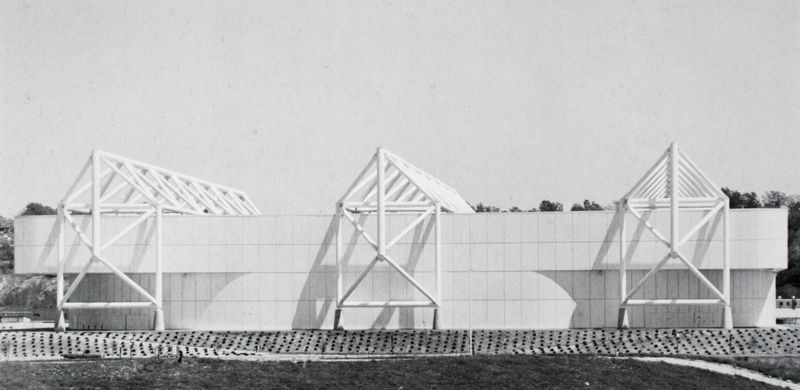
Titel: Aussenansicht, nach der Fertigstellung
Künstler: Helmut Jahn
Standort: Kansas City (Missouri)
Institution: R. Crosby Kemper Memorial Arena
Schlagwörter: himmel, grau, hell, weiss, gebäude, gras, rasen, architektur, skulptur, foto, fotografie, gerüst, fliesen, stäbe, konstruktion, pavillon, stahl, netz, bauwerk, flachbau